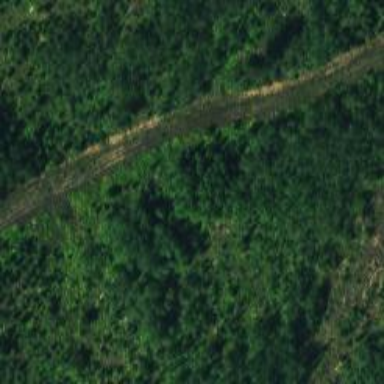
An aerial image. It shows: Track with grade2 tracktype.